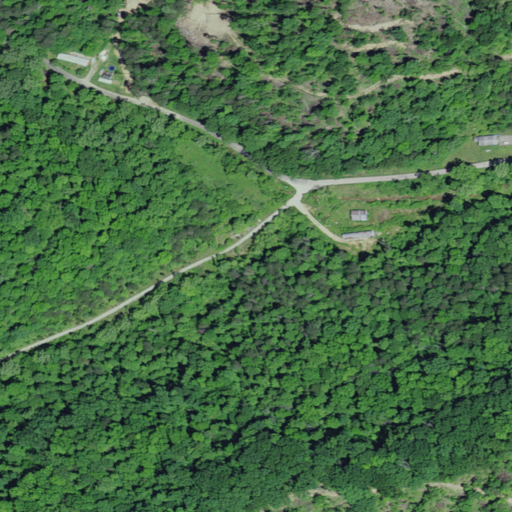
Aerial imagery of valley in Kentucky named Burton Hollow containing deciduous forest, open development, mixed forest, grassland, low intensity development, evergreen forest, and pasture